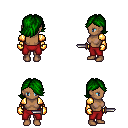
a pixel art fantasy rpg character, female body template, human, dark skin, gold arm armor, red pants, green swoop hairstyle, gold gloves, dagger, four views (front, back, left, right), 2x2 character sprite sheet, small pixel art, hard edges, no anti-aliasing